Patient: sex M, age 34
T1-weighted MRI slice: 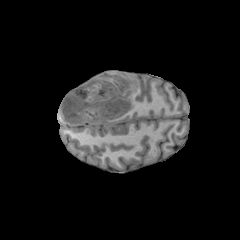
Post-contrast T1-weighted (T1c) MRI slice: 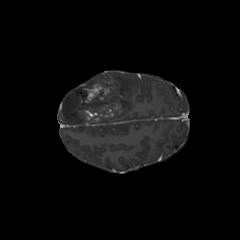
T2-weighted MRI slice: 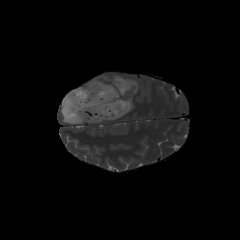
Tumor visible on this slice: yes
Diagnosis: Astrocytoma, IDH-mutant
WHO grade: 4